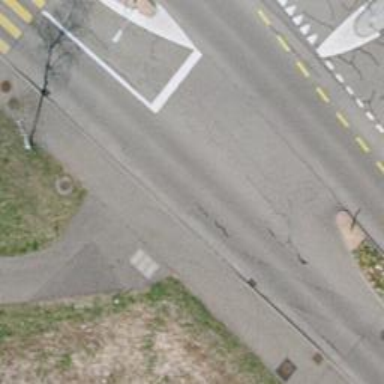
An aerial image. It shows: Residential road with traffic-calming table.